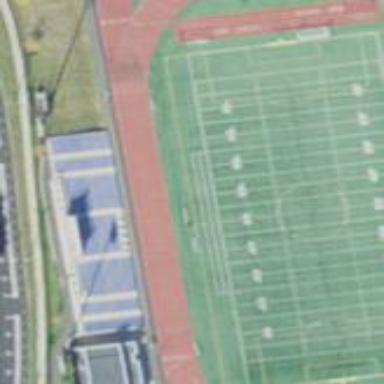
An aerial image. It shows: American football pitch with artificial turf.